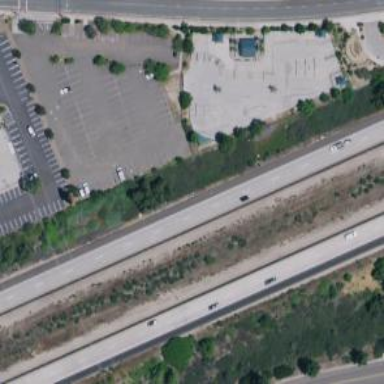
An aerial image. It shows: Parking area with asphalt surface designed for park and ride use.